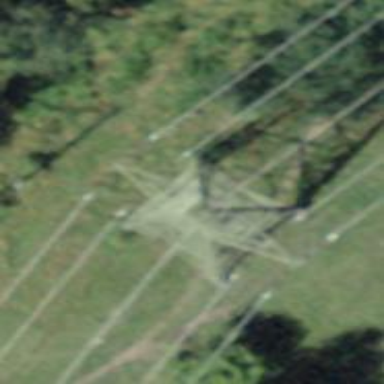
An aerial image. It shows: Power tower.